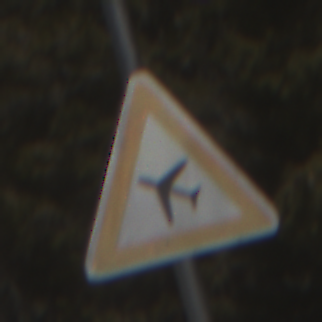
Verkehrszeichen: FlugbetriebRechts
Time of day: Midday
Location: Outdoor (Nature)
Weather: PartlyCloudy
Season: NotSpecified
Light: Natural